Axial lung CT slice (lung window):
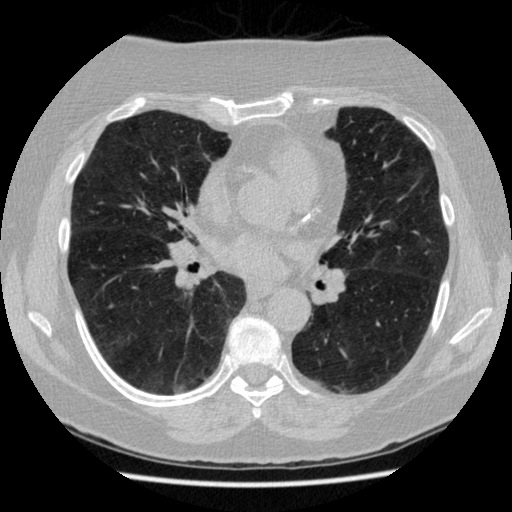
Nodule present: no